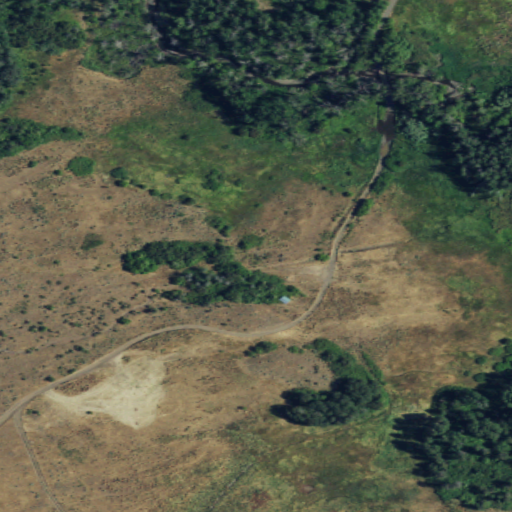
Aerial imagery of valley in Washington named Burn Canyon containing grassland, woody wetlands, pasture, herbaceous wetlands, shrub, and open development